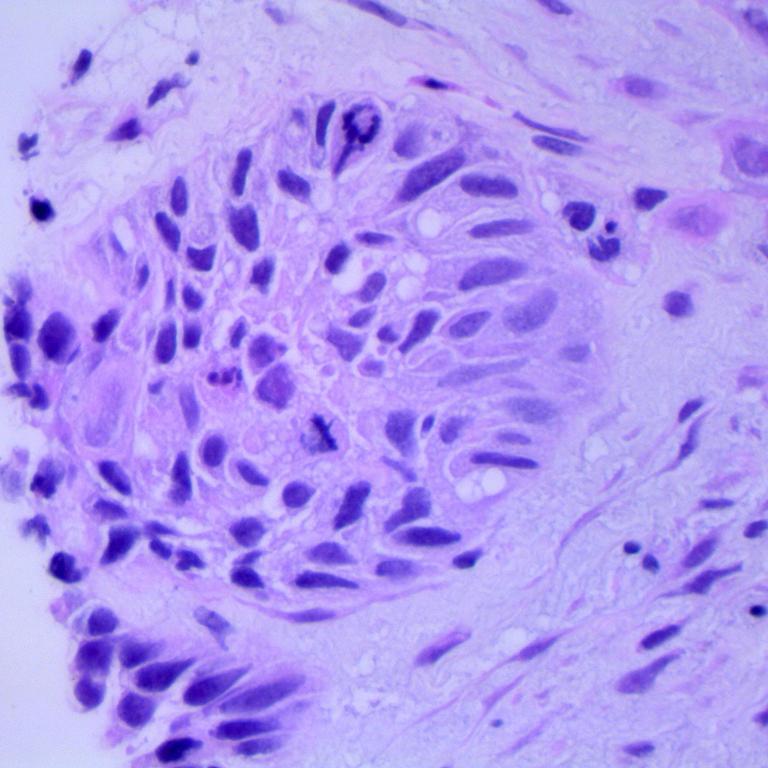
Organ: lung
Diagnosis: squamous carcinomas